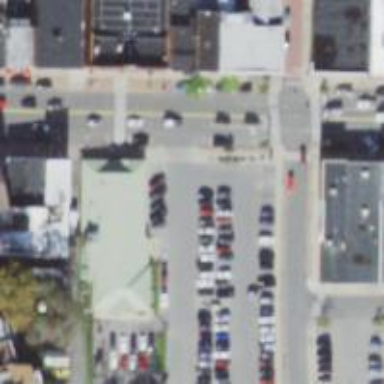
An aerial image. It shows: Parking space.